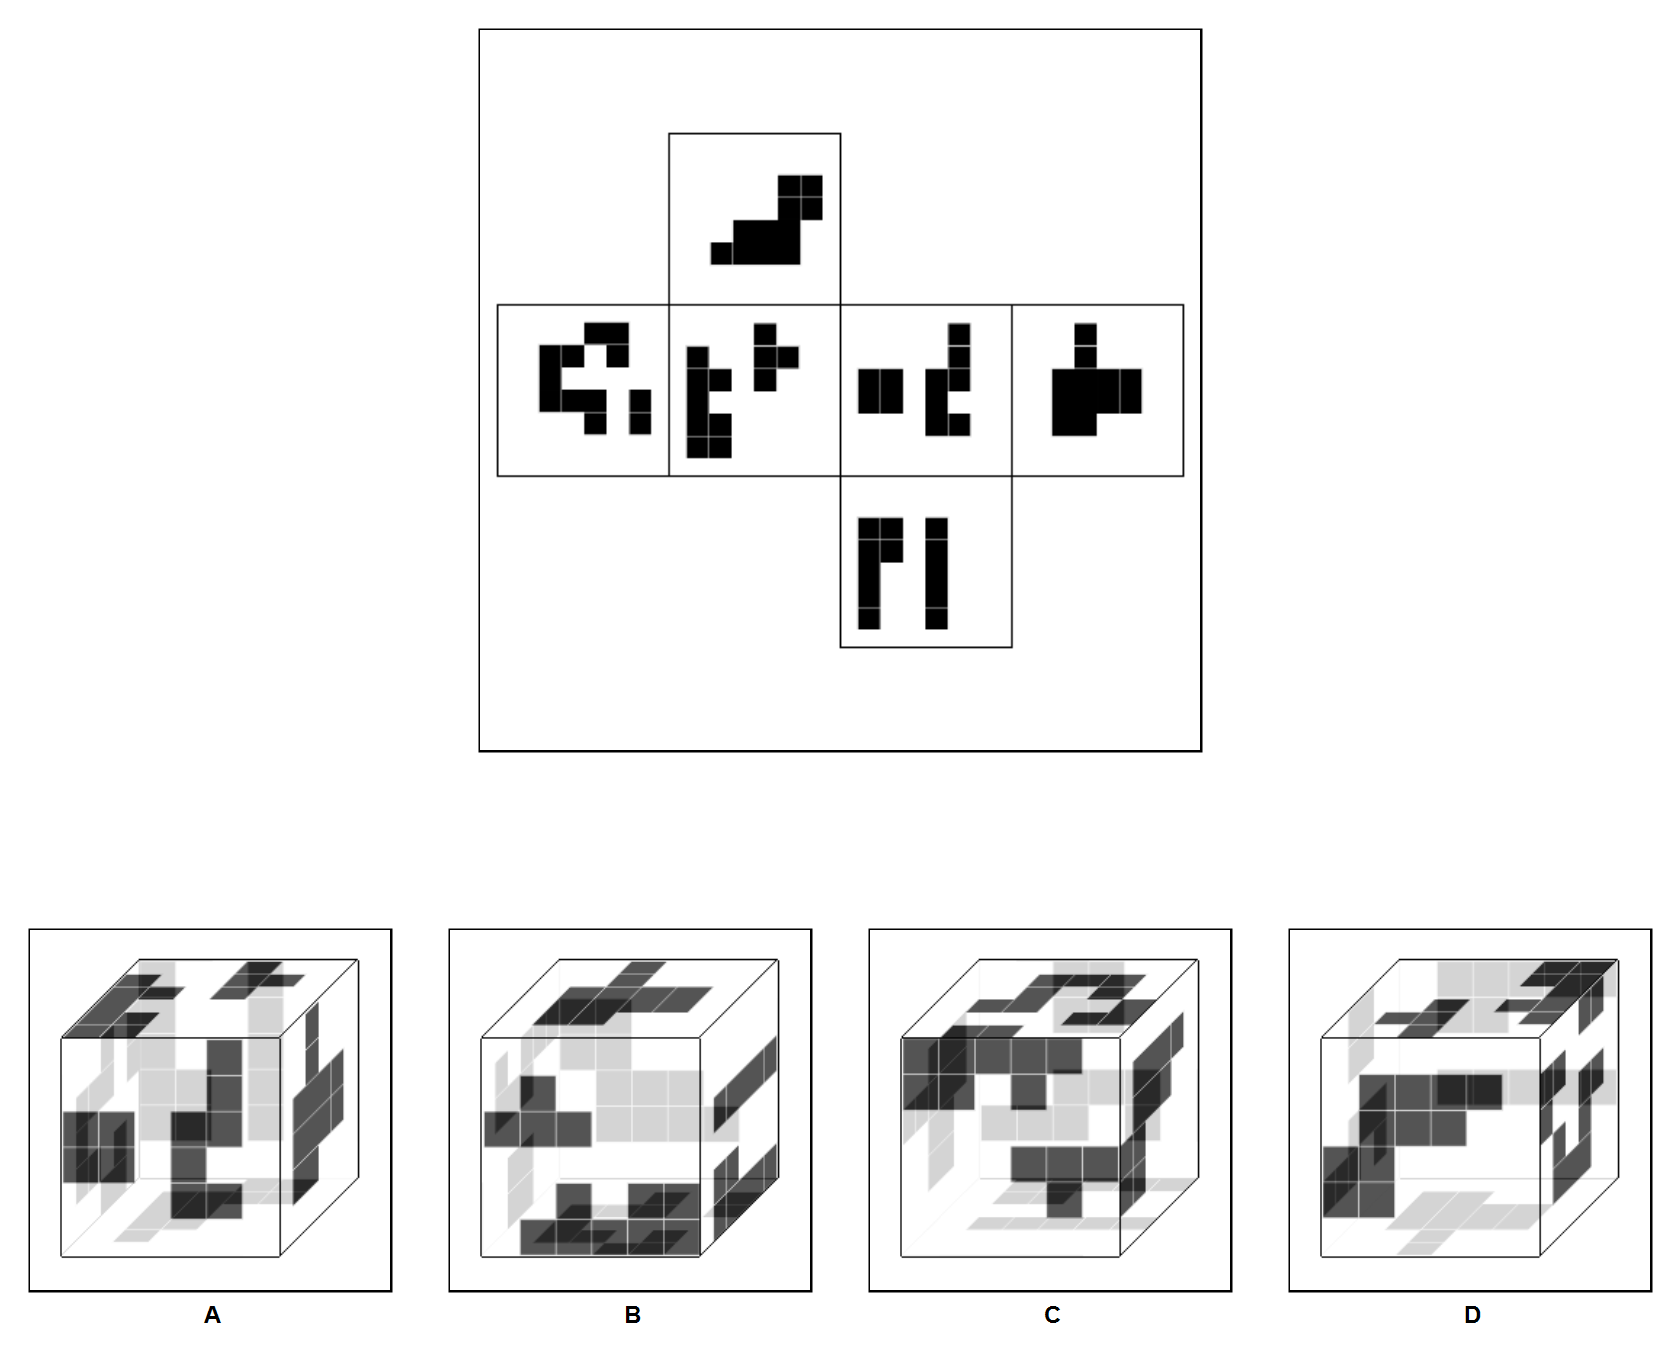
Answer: D